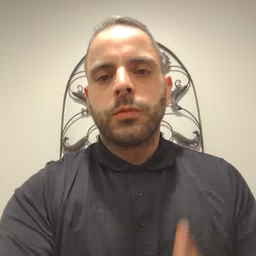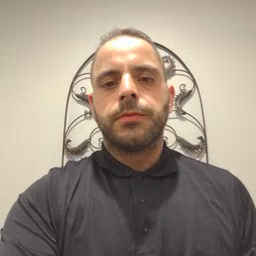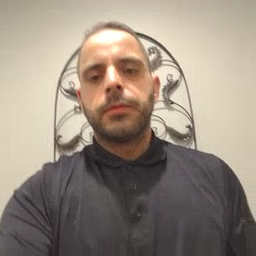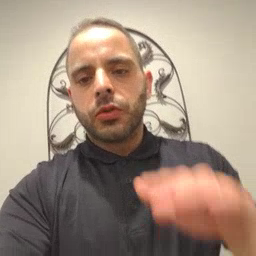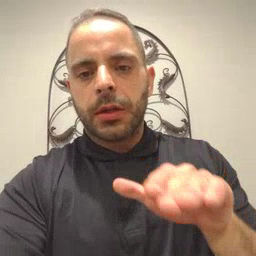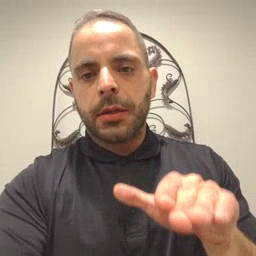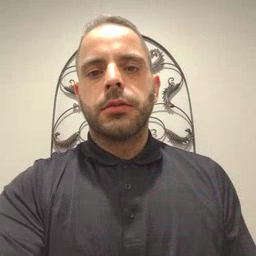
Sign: child